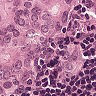
Metastatic tissue present: yes